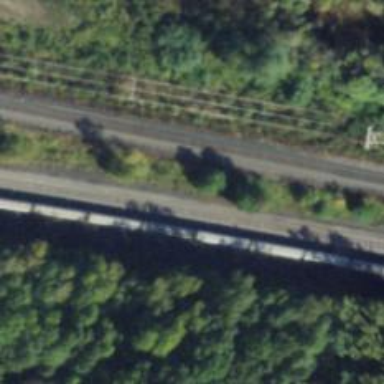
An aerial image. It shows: Railway turntable.